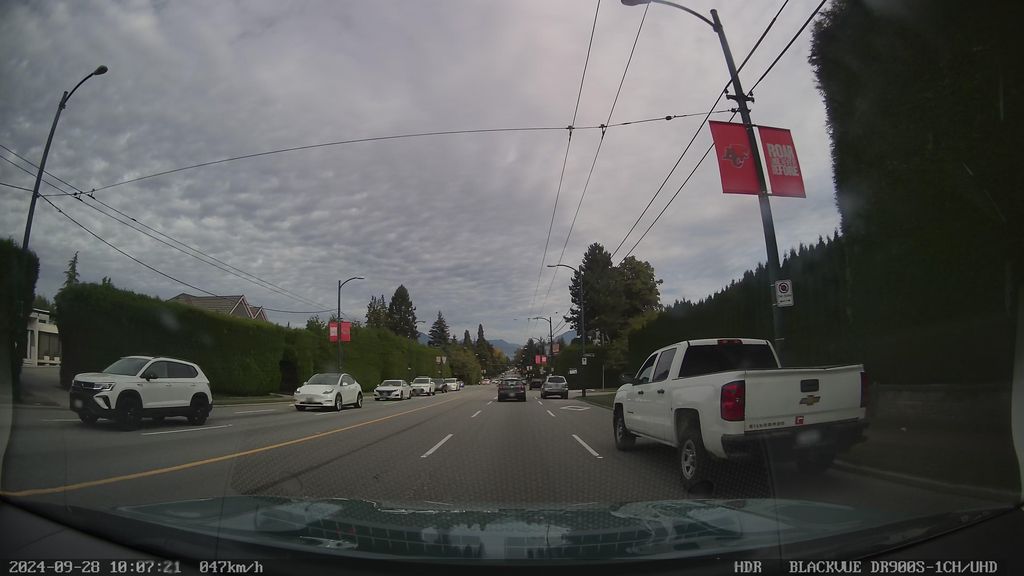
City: vancouver